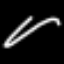
Label: squiggle